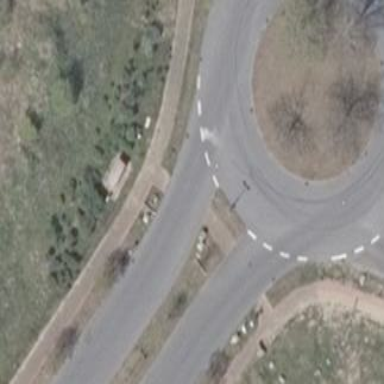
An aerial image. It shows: Residential road with asphalt surface leading to roundabout.